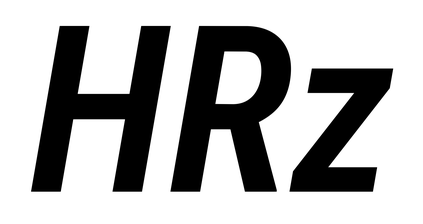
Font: Roboto-Italic_Condensed_SemiBold_Italic